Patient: sex F, age 53
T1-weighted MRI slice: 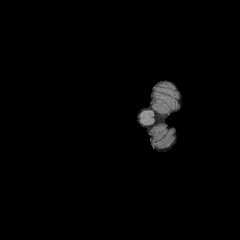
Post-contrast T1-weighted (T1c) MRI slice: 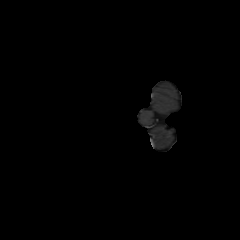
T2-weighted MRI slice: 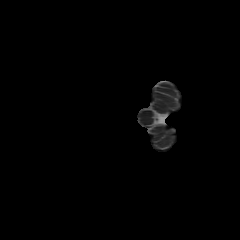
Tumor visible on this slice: no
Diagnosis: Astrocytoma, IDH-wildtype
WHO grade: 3